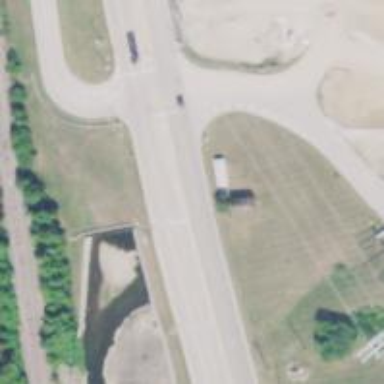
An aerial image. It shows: Asphalt trunk highway.